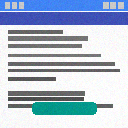
Screen state: on